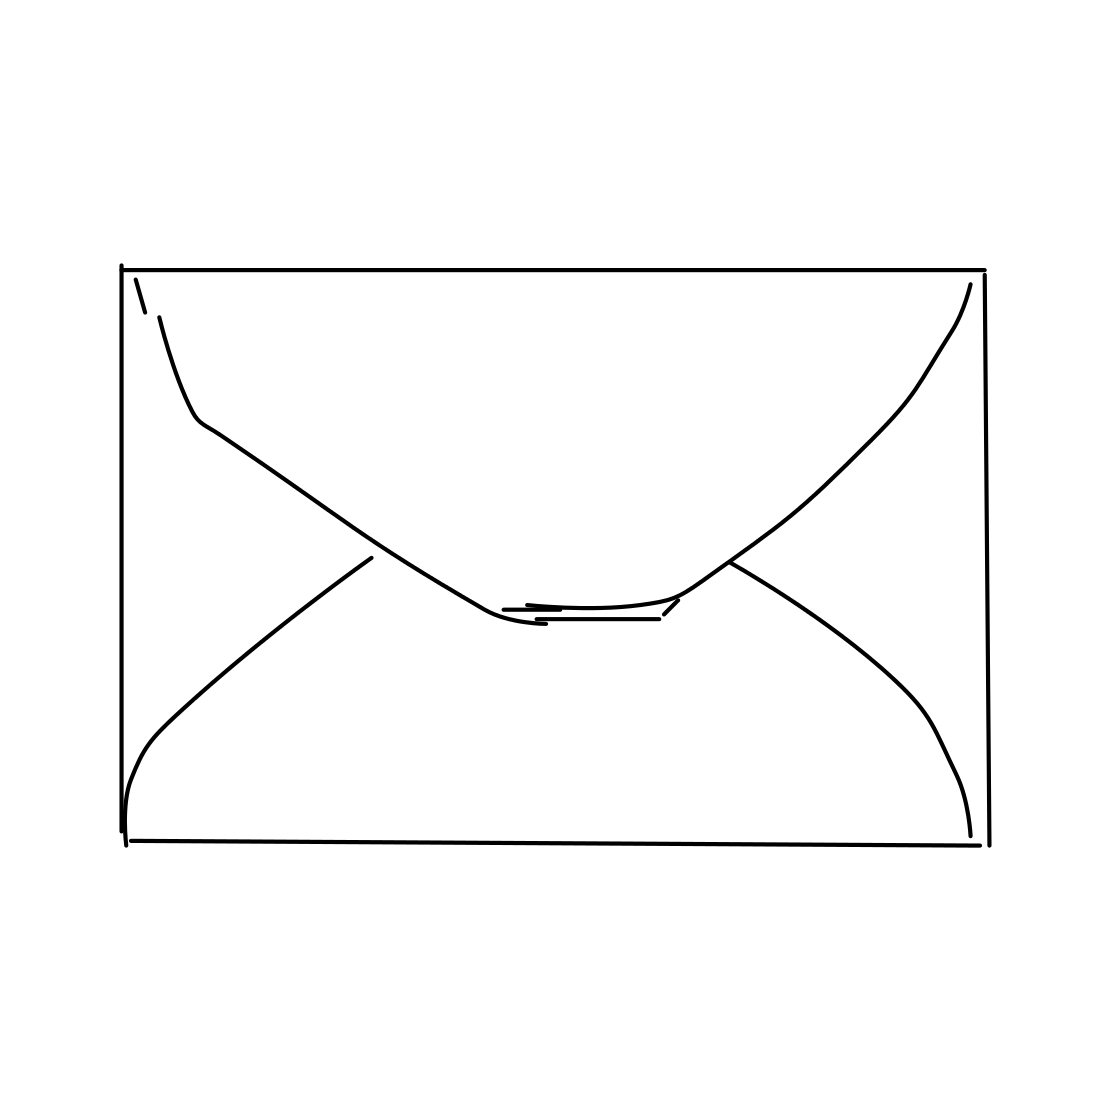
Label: envelope